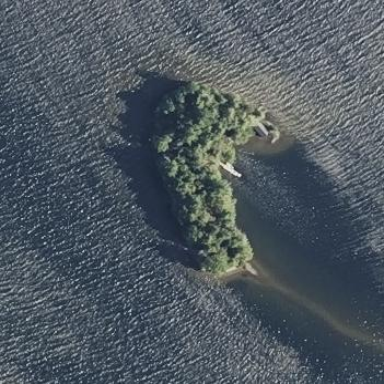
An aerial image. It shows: Islet covered with woodland.